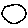
Label: circle